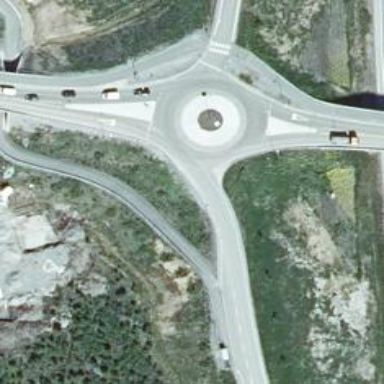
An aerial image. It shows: Tertiary road with asphalt surface leading to roundabout.